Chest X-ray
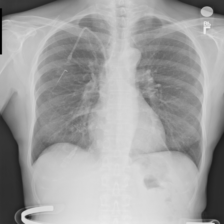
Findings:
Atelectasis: negative
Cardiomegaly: negative
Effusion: negative
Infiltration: negative
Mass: negative
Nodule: negative
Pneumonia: negative
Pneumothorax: negative
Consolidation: negative
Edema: negative
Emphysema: negative
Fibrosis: negative
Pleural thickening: negative
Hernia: negative